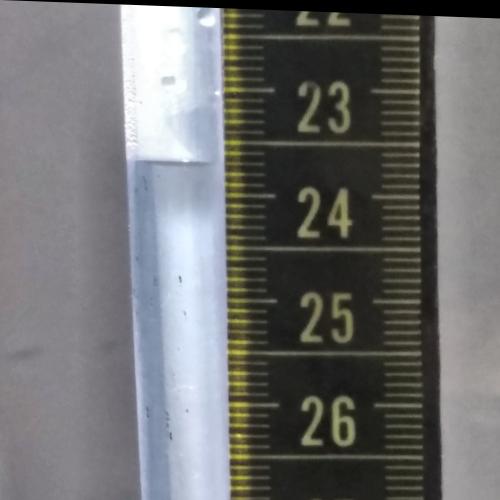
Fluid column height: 23.7 cm